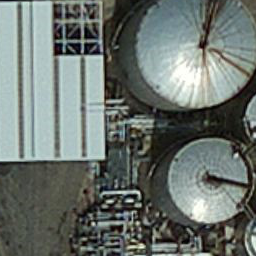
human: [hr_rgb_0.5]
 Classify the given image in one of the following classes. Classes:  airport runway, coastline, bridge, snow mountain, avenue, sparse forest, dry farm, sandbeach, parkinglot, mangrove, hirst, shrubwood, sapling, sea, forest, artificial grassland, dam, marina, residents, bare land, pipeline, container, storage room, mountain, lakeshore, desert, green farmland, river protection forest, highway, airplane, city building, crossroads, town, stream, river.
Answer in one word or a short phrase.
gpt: storage room